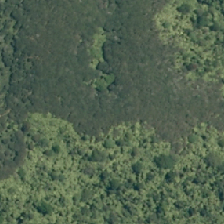
Land cover: broadleaved_indigenous_hardwood